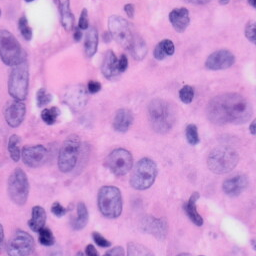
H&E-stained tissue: Skin